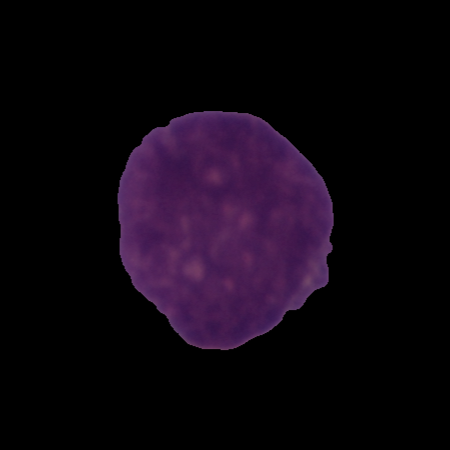
Label: cancer